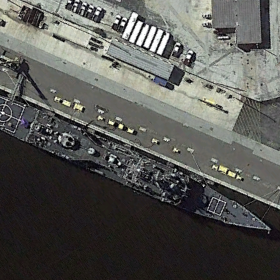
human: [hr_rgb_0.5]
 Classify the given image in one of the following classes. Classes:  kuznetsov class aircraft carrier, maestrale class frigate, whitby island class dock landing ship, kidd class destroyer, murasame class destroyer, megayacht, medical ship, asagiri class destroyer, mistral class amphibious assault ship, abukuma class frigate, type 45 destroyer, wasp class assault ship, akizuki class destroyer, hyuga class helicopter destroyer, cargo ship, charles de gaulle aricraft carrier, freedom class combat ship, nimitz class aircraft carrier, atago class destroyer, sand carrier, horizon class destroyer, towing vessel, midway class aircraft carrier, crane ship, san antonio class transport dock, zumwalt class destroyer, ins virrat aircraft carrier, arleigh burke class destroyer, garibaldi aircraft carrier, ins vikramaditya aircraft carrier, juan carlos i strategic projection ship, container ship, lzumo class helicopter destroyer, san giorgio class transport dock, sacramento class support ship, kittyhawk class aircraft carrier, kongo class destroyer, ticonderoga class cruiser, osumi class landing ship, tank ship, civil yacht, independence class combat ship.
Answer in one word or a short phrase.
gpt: Ticonderoga class cruiser